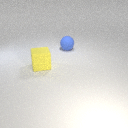
large blue rubber sphere behind large yellow rubber cube